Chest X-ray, AP view. Patient: 51 years old, sex F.
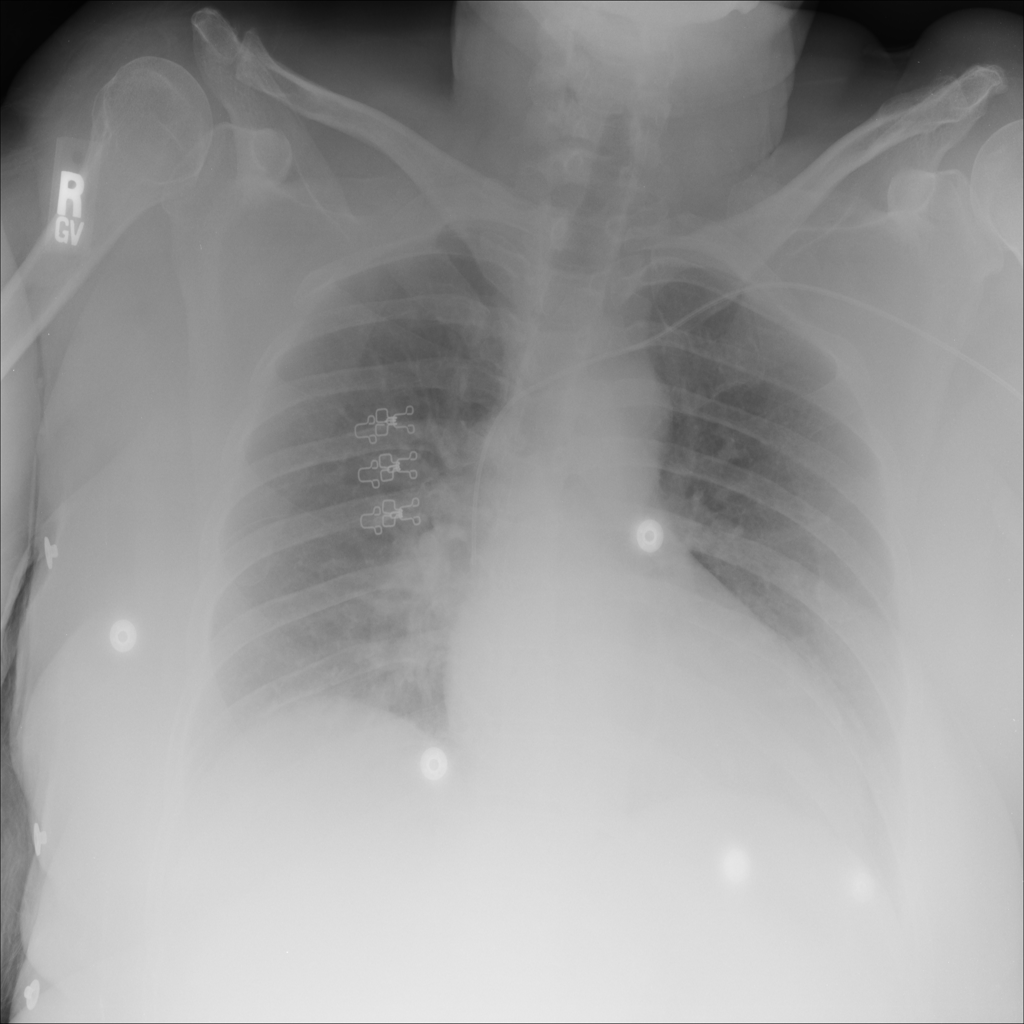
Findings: No Finding